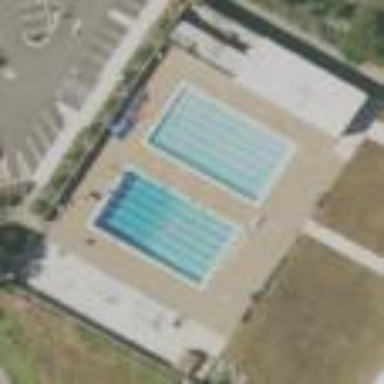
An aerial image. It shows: Sports center specializing in swimming activities located on leisure land.